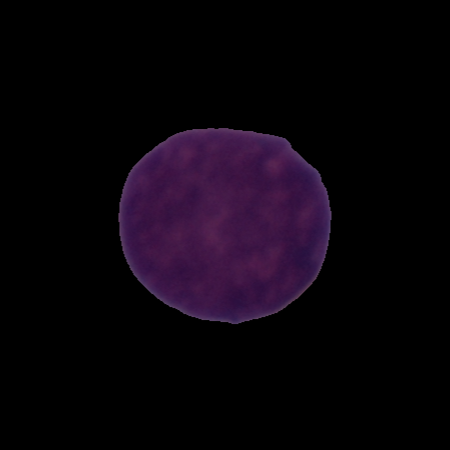
Label: cancer